Question: I am wanting to implement a menu bar on the bottom of my app like I see in a lot of major apps like facebook, google +, stumble etc. (see image below)
The key aspects of this are that it is overlayed on top of the actual content, and as you scroll down, it disappears, but as you scroll up it comes back.
Since a bunch of apps use this kind of construct I was wondering if there is a simple way to do it and I'm just missing something, or if it actually is quite complicated but these big companies just hire really good developers?
Any pointers on how to go about this would be appreciated.

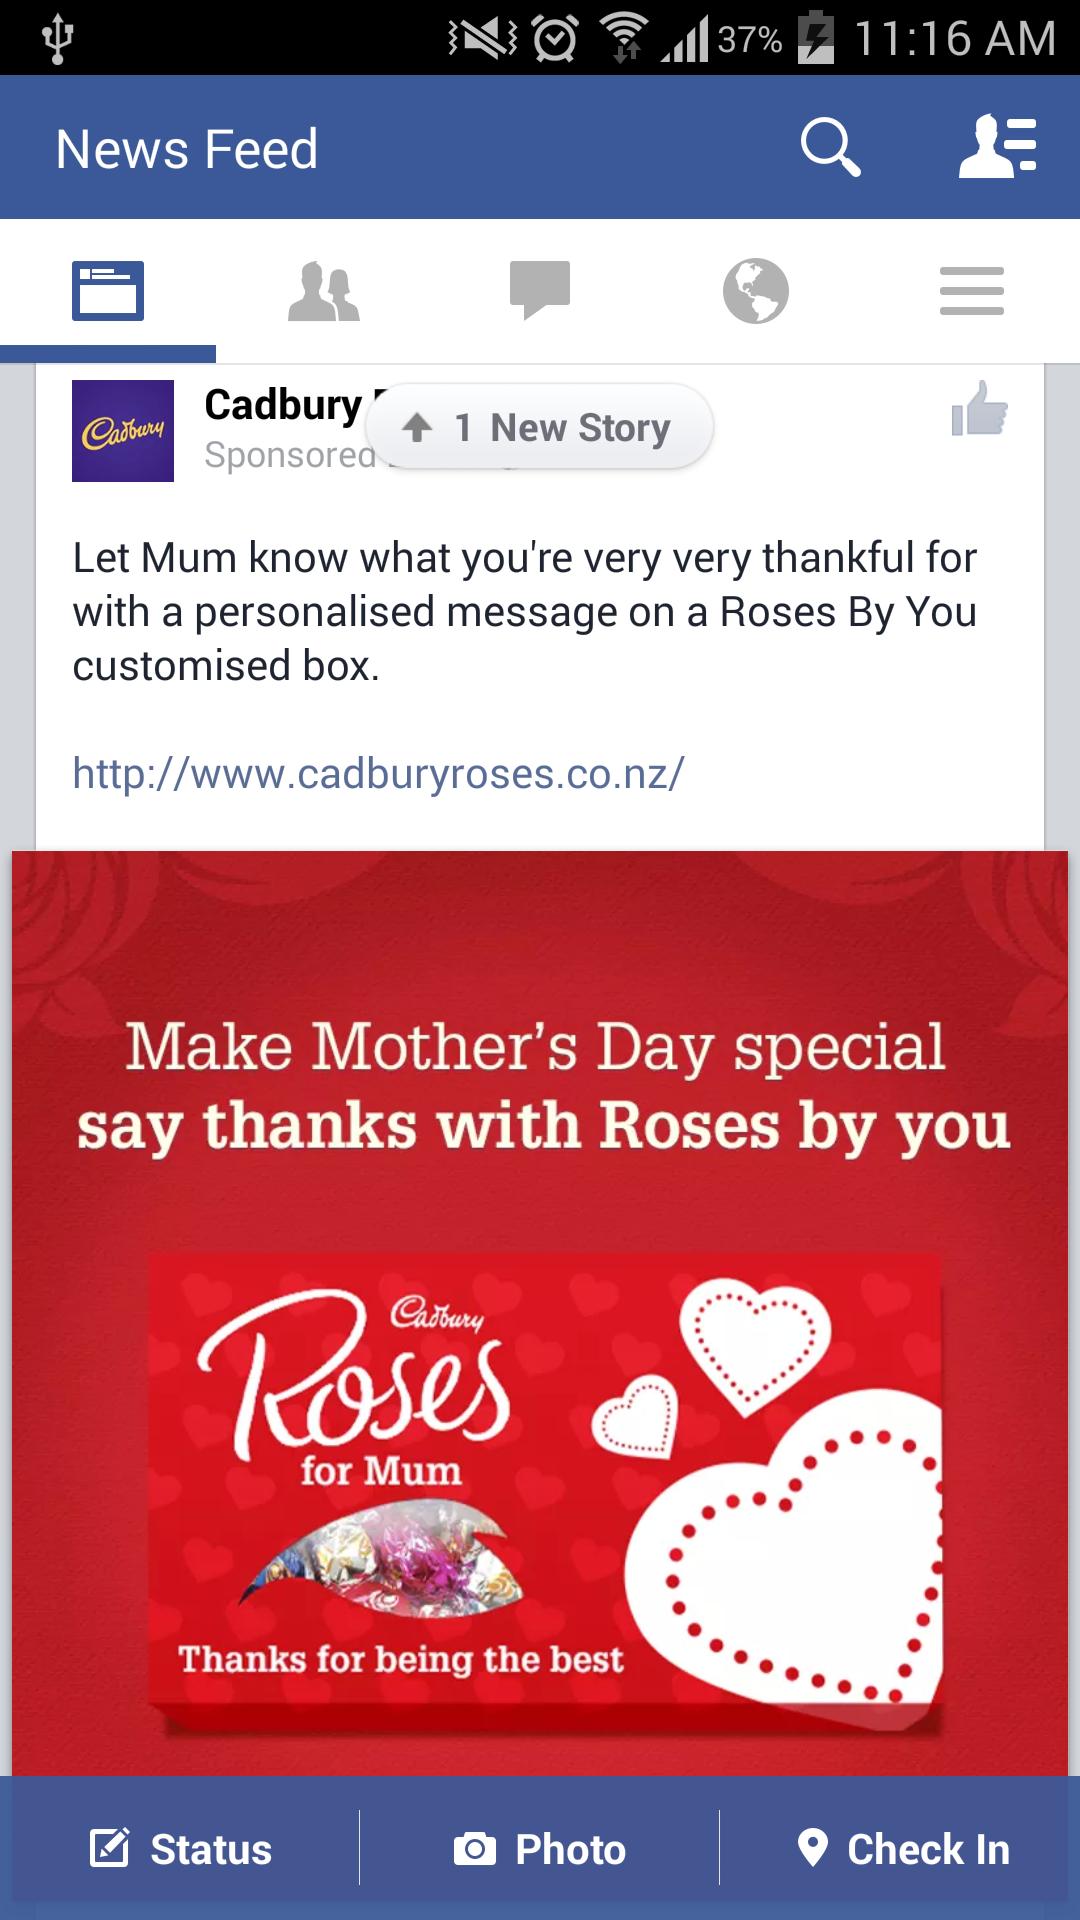
Answer: This pattern is commonly called "<URL>